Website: lowes
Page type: receipt
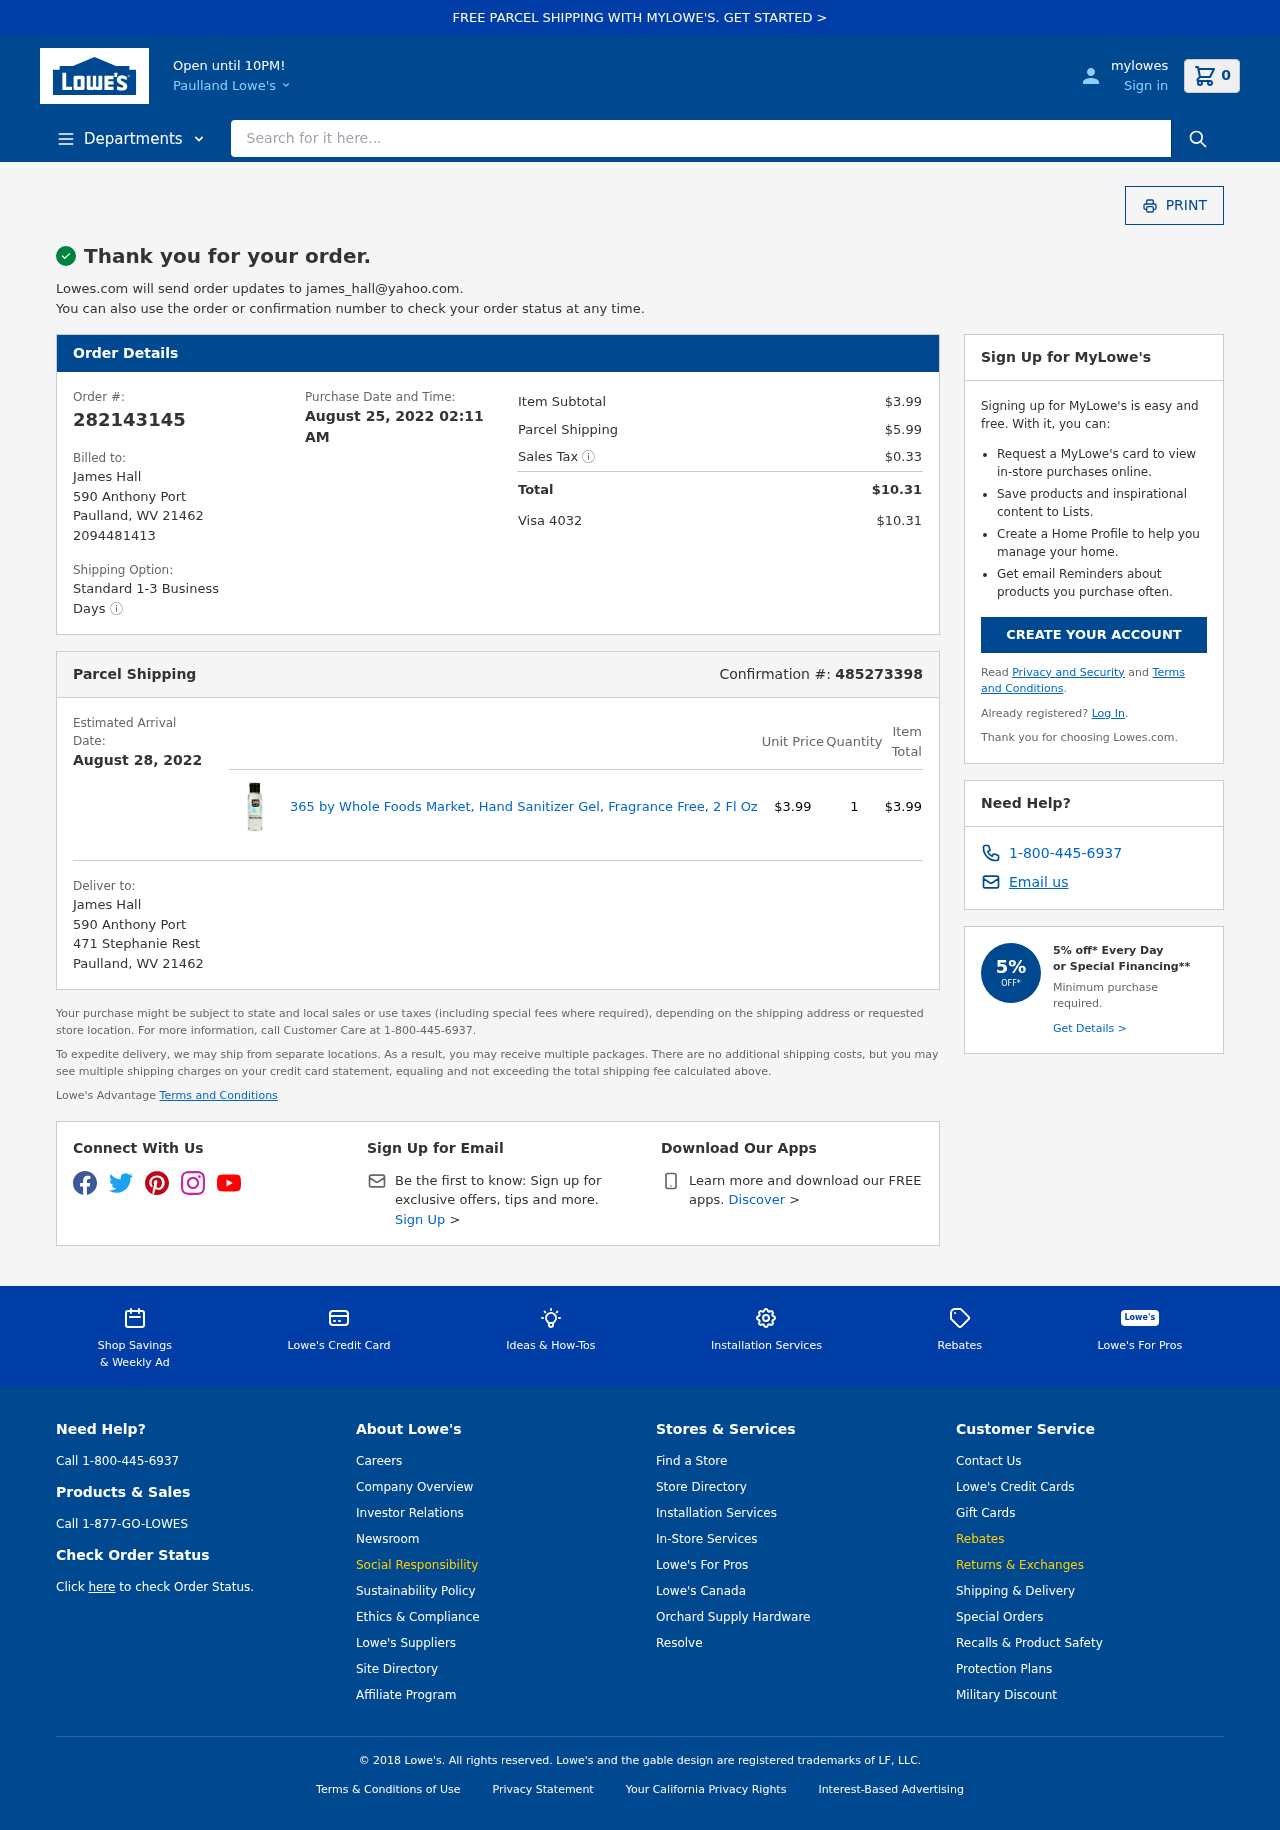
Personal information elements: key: PII_CARD_LAST4
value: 4032
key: PII_CARD_TYPE
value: Visa
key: PII_CITY
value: Paulland
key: PII_EMAIL
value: james_hall@yahoo.com
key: PII_FULLNAME
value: James Hall
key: PII_FULLNAME2
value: James Hall
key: PII_PHONE
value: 2094481413
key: PII_POSTCODE
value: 21462
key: PII_STATE_ABBR
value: WV
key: PII_STREET
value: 590 Anthony Port
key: PII_STREET2
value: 471 Stephanie Rest
Product elements: key: PRODUCT1_NAME
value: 365 by Whole Foods Market, Hand Sanitizer Gel, Fragrance Free, 2 Fl Oz
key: PRODUCT1_PRICE
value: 3.99
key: PRODUCT1_QUANTITY
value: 1
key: PRODUCT1_ITEM_TOTAL
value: $3.99
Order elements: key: ORDER_NUM_ITEMS
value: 0
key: ORDER_ID
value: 282143145
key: ORDER_DATE
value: August 25, 2022 02:11 AM
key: ORDER_SUBTOTAL
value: $3.99
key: ORDER_SHIPPING_COST
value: $5.99
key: ORDER_TAX
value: $0.33
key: ORDER_TOTAL
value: $10.31
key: ORDER_TOTAL2
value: $10.31
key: ORDER_CONFIRMATION
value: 485273398
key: ORDER_DELIVERY_DATE
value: August 28, 2022
Search elements: key: HEADER_SEARCH
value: Search for it here...